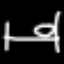
Label: bed